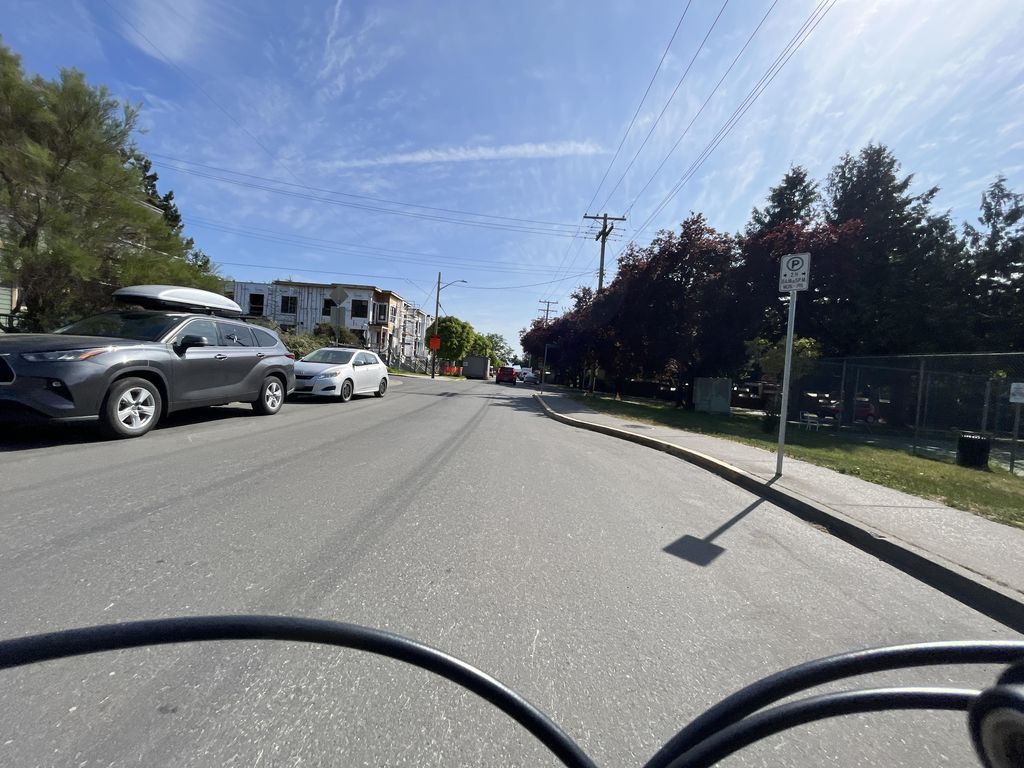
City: victoria